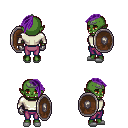
a pixel art fantasy rpg character, female body template, orc, green skin, white long-sleeve shirt, magenta pants, purple long mohawk hairstyle, iron tiara, metal gloves, white slippers, shield, four views (front, back, left, right), 2x2 character sprite sheet, small pixel art, hard edges, no anti-aliasing